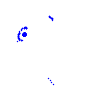
Particle: electron